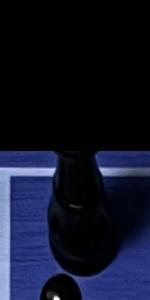
Label: Queen_Black